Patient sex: M
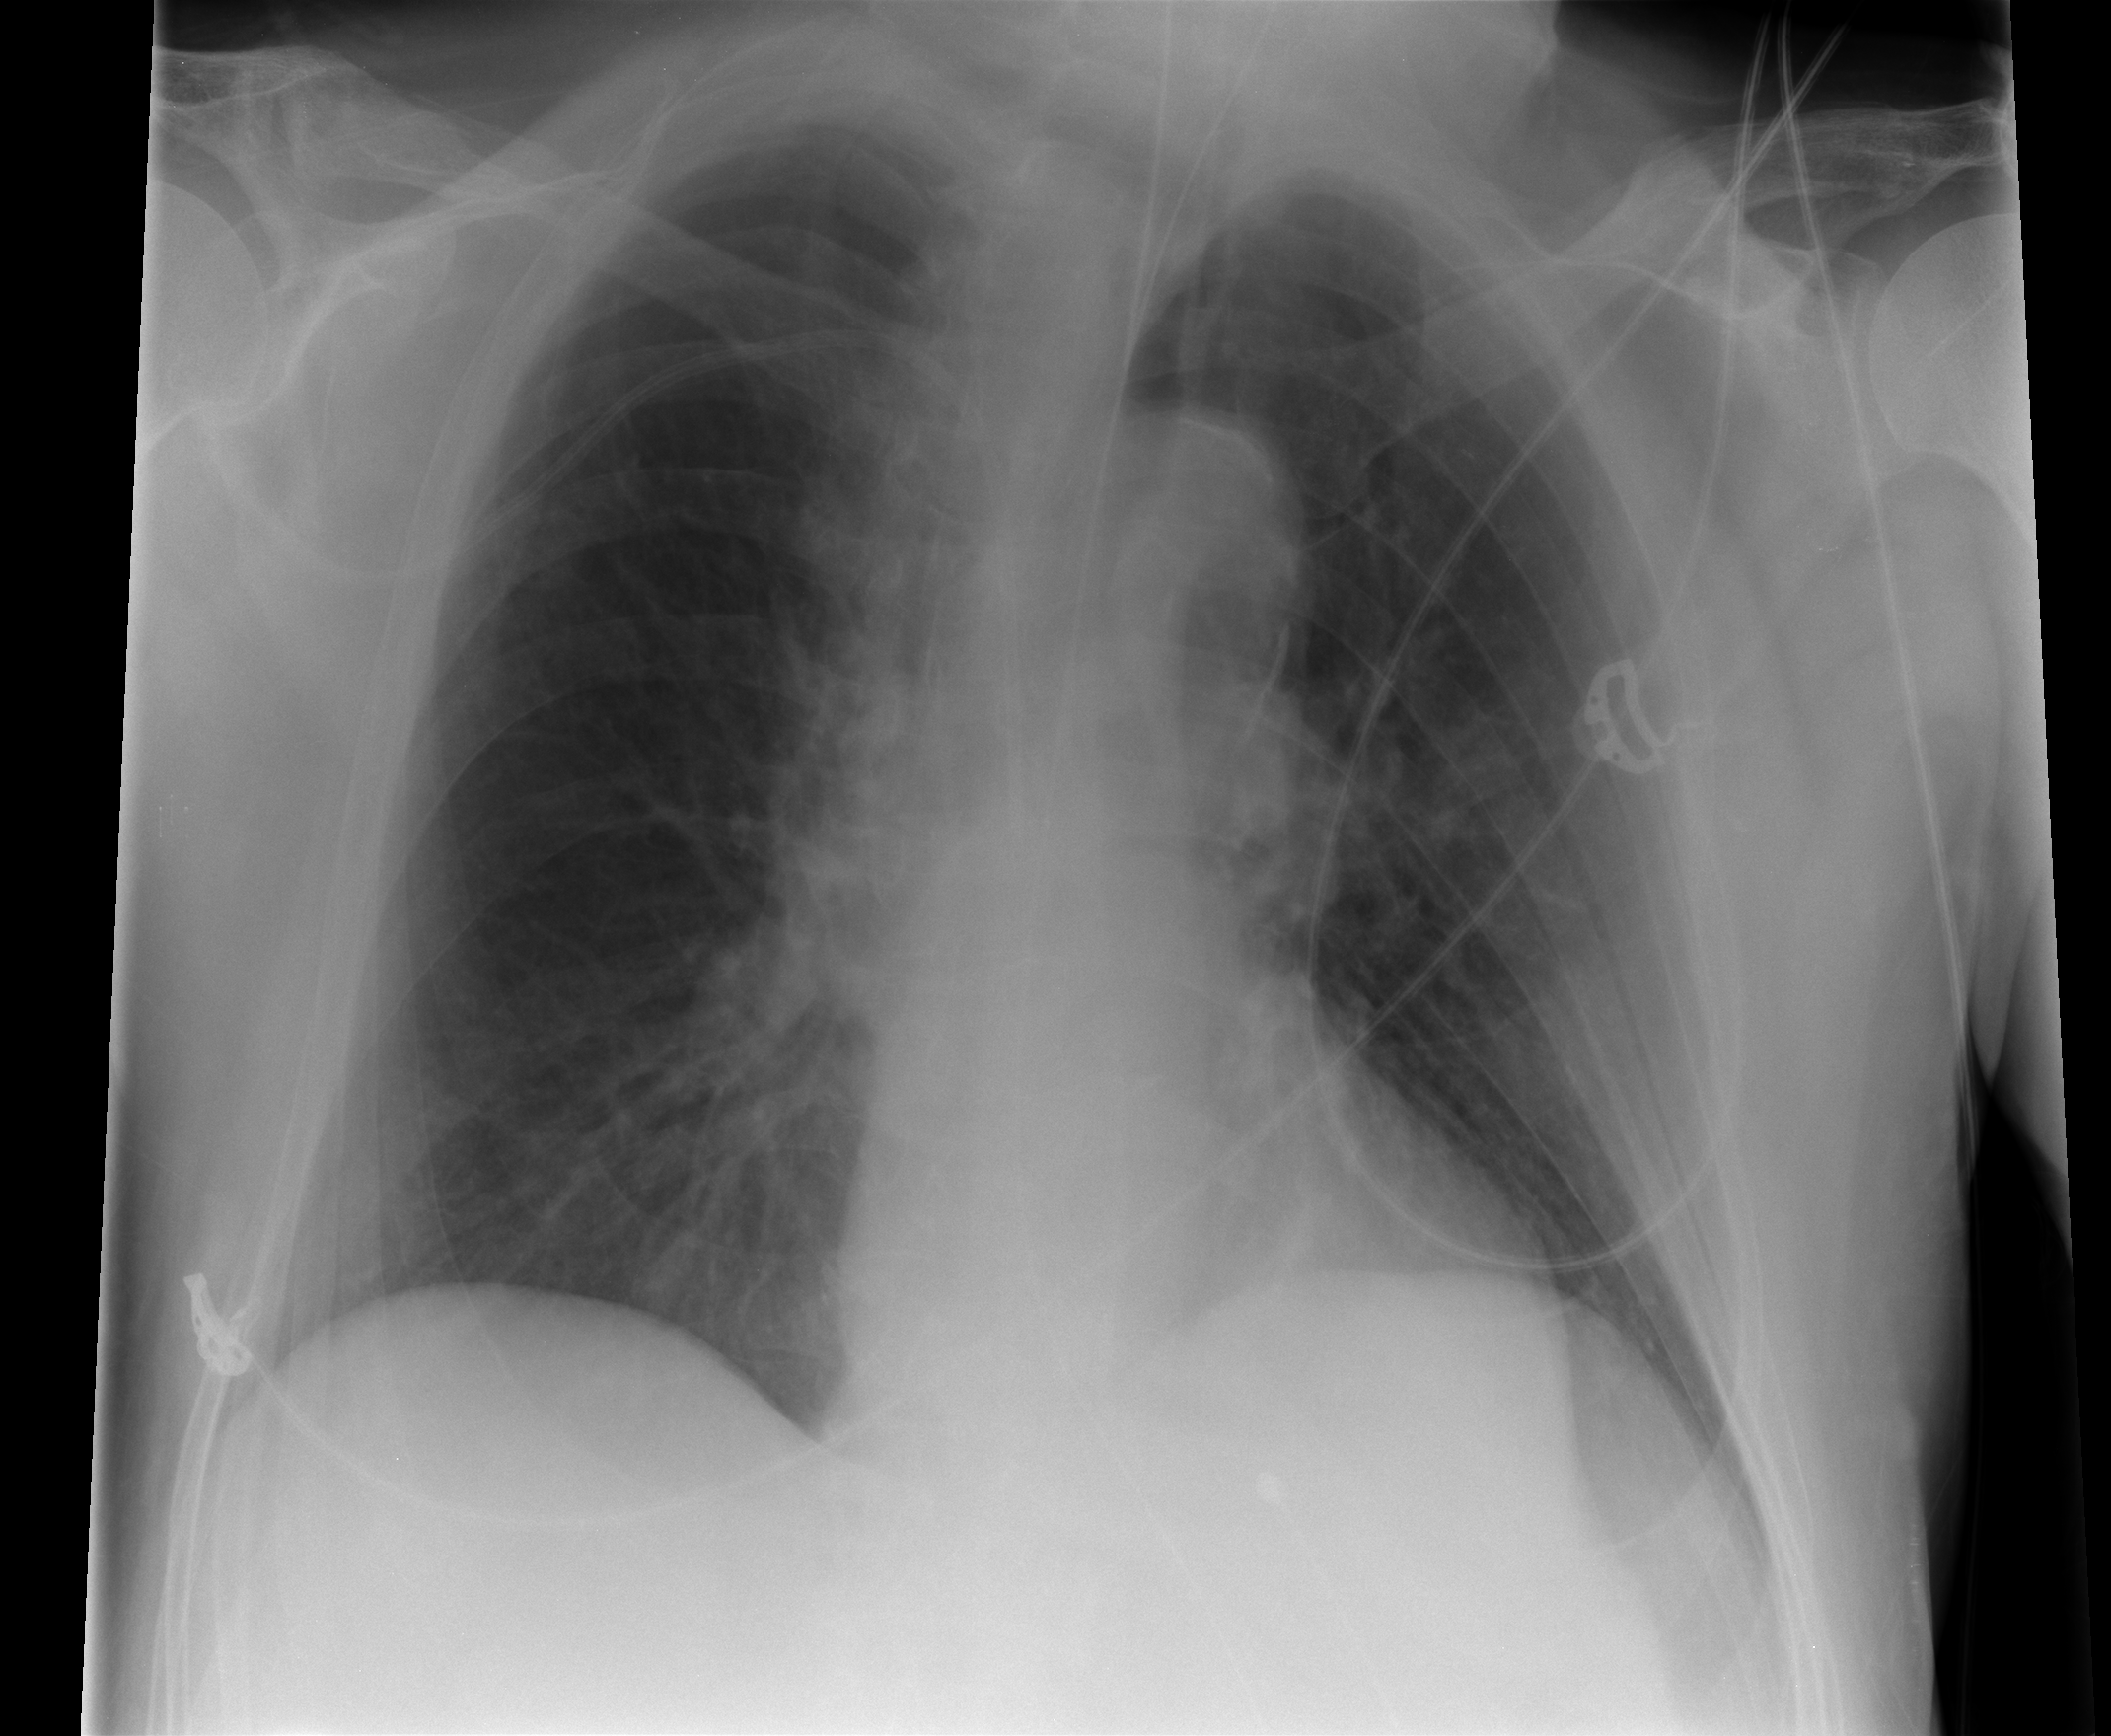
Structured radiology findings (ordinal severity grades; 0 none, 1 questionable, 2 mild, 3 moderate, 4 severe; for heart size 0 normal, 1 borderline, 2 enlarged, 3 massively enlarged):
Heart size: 1
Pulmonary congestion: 2
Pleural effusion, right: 0
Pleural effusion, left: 0
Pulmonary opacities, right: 0
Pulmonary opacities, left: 0
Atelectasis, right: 0
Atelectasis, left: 0